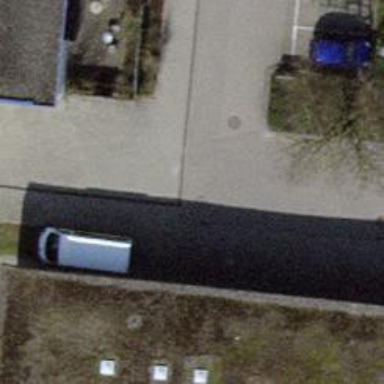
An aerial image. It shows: Road serving as parking aisle.